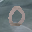
Label: 0